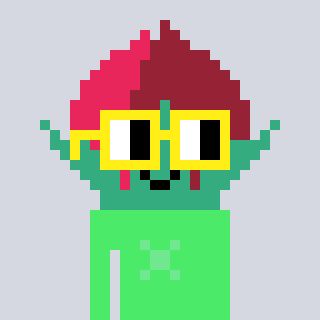
a pixel art character with square yellow glasses, a rosebud-shaped head and a teal-colored body on a cool background